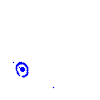
Particle: kaon